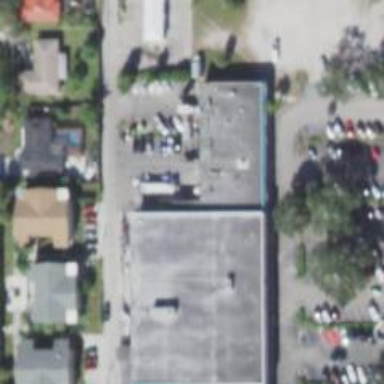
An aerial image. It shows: Swimming pool shop.